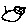
Label: bird